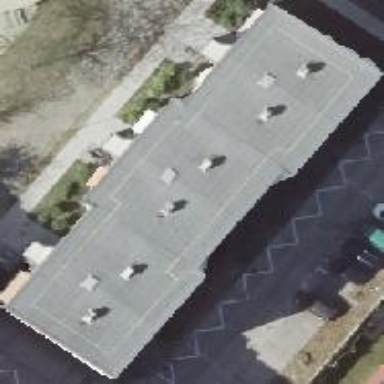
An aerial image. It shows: Apartment building with flat roof.